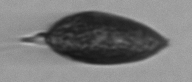
Label: Prorocentrum_micans